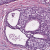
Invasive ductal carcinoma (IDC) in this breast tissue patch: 0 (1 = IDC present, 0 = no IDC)